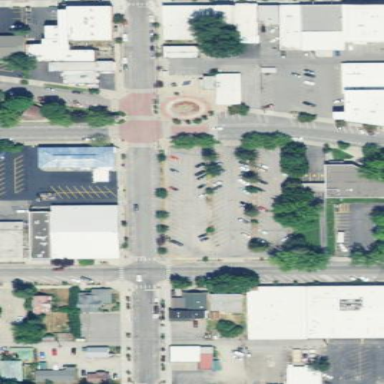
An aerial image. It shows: Paved parking area.